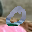
Label: 0